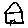
Label: house